六年级 · 算术
计算下面各题。(能简算的要简算)(12 分)
$\left(13+\frac{1}{9}\right) \times \frac{9}{13}$
$\frac{1}{4} \times 12+\frac{1}{5}$
$\frac{4}{5} \times \frac{3}{8} \times \frac{5}{9}$

$\frac{11}{12} \times 11-\frac{11}{12}$

$\frac{6}{47} \times 48$

$\frac{6}{5} \times \frac{2}{15}+\frac{2}{15} \times \frac{4}{5}$
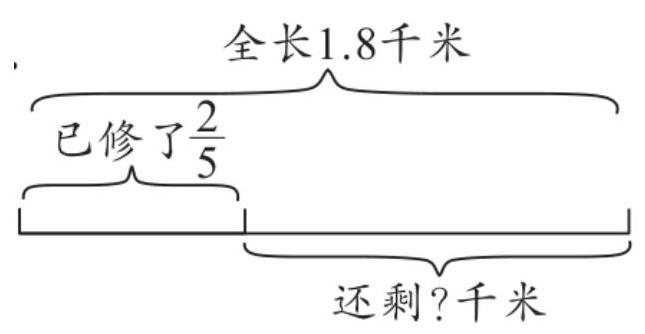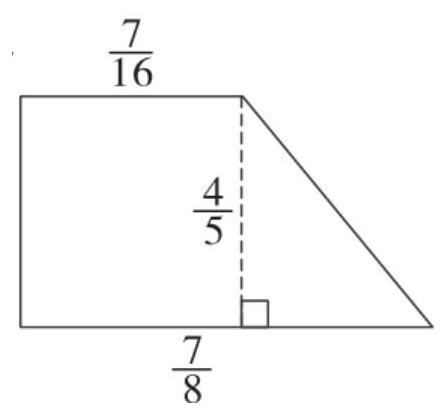
答案: 0 & \frac{1}{10} & 10 & \frac{1}{8} & 27 & \frac{7}{2} & \frac{3}{5} &
解析: 答案:  0 & \frac{1}{10} & 10 & \frac{1}{8} & 27 & \frac{7}{2} & \frac{3}{5} &